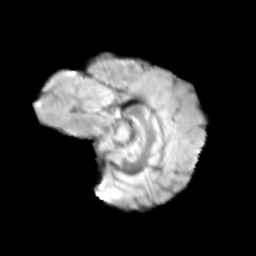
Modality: T2w
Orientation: sagittal
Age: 11
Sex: male
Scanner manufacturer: siemens
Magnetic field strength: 3 T
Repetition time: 3.8 s
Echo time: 0.07 s